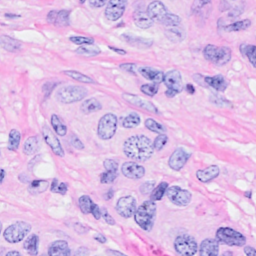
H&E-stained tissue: Breast